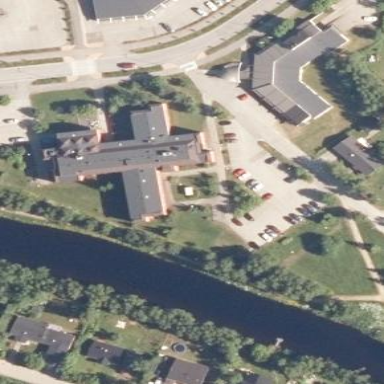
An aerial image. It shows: Government building.